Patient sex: M
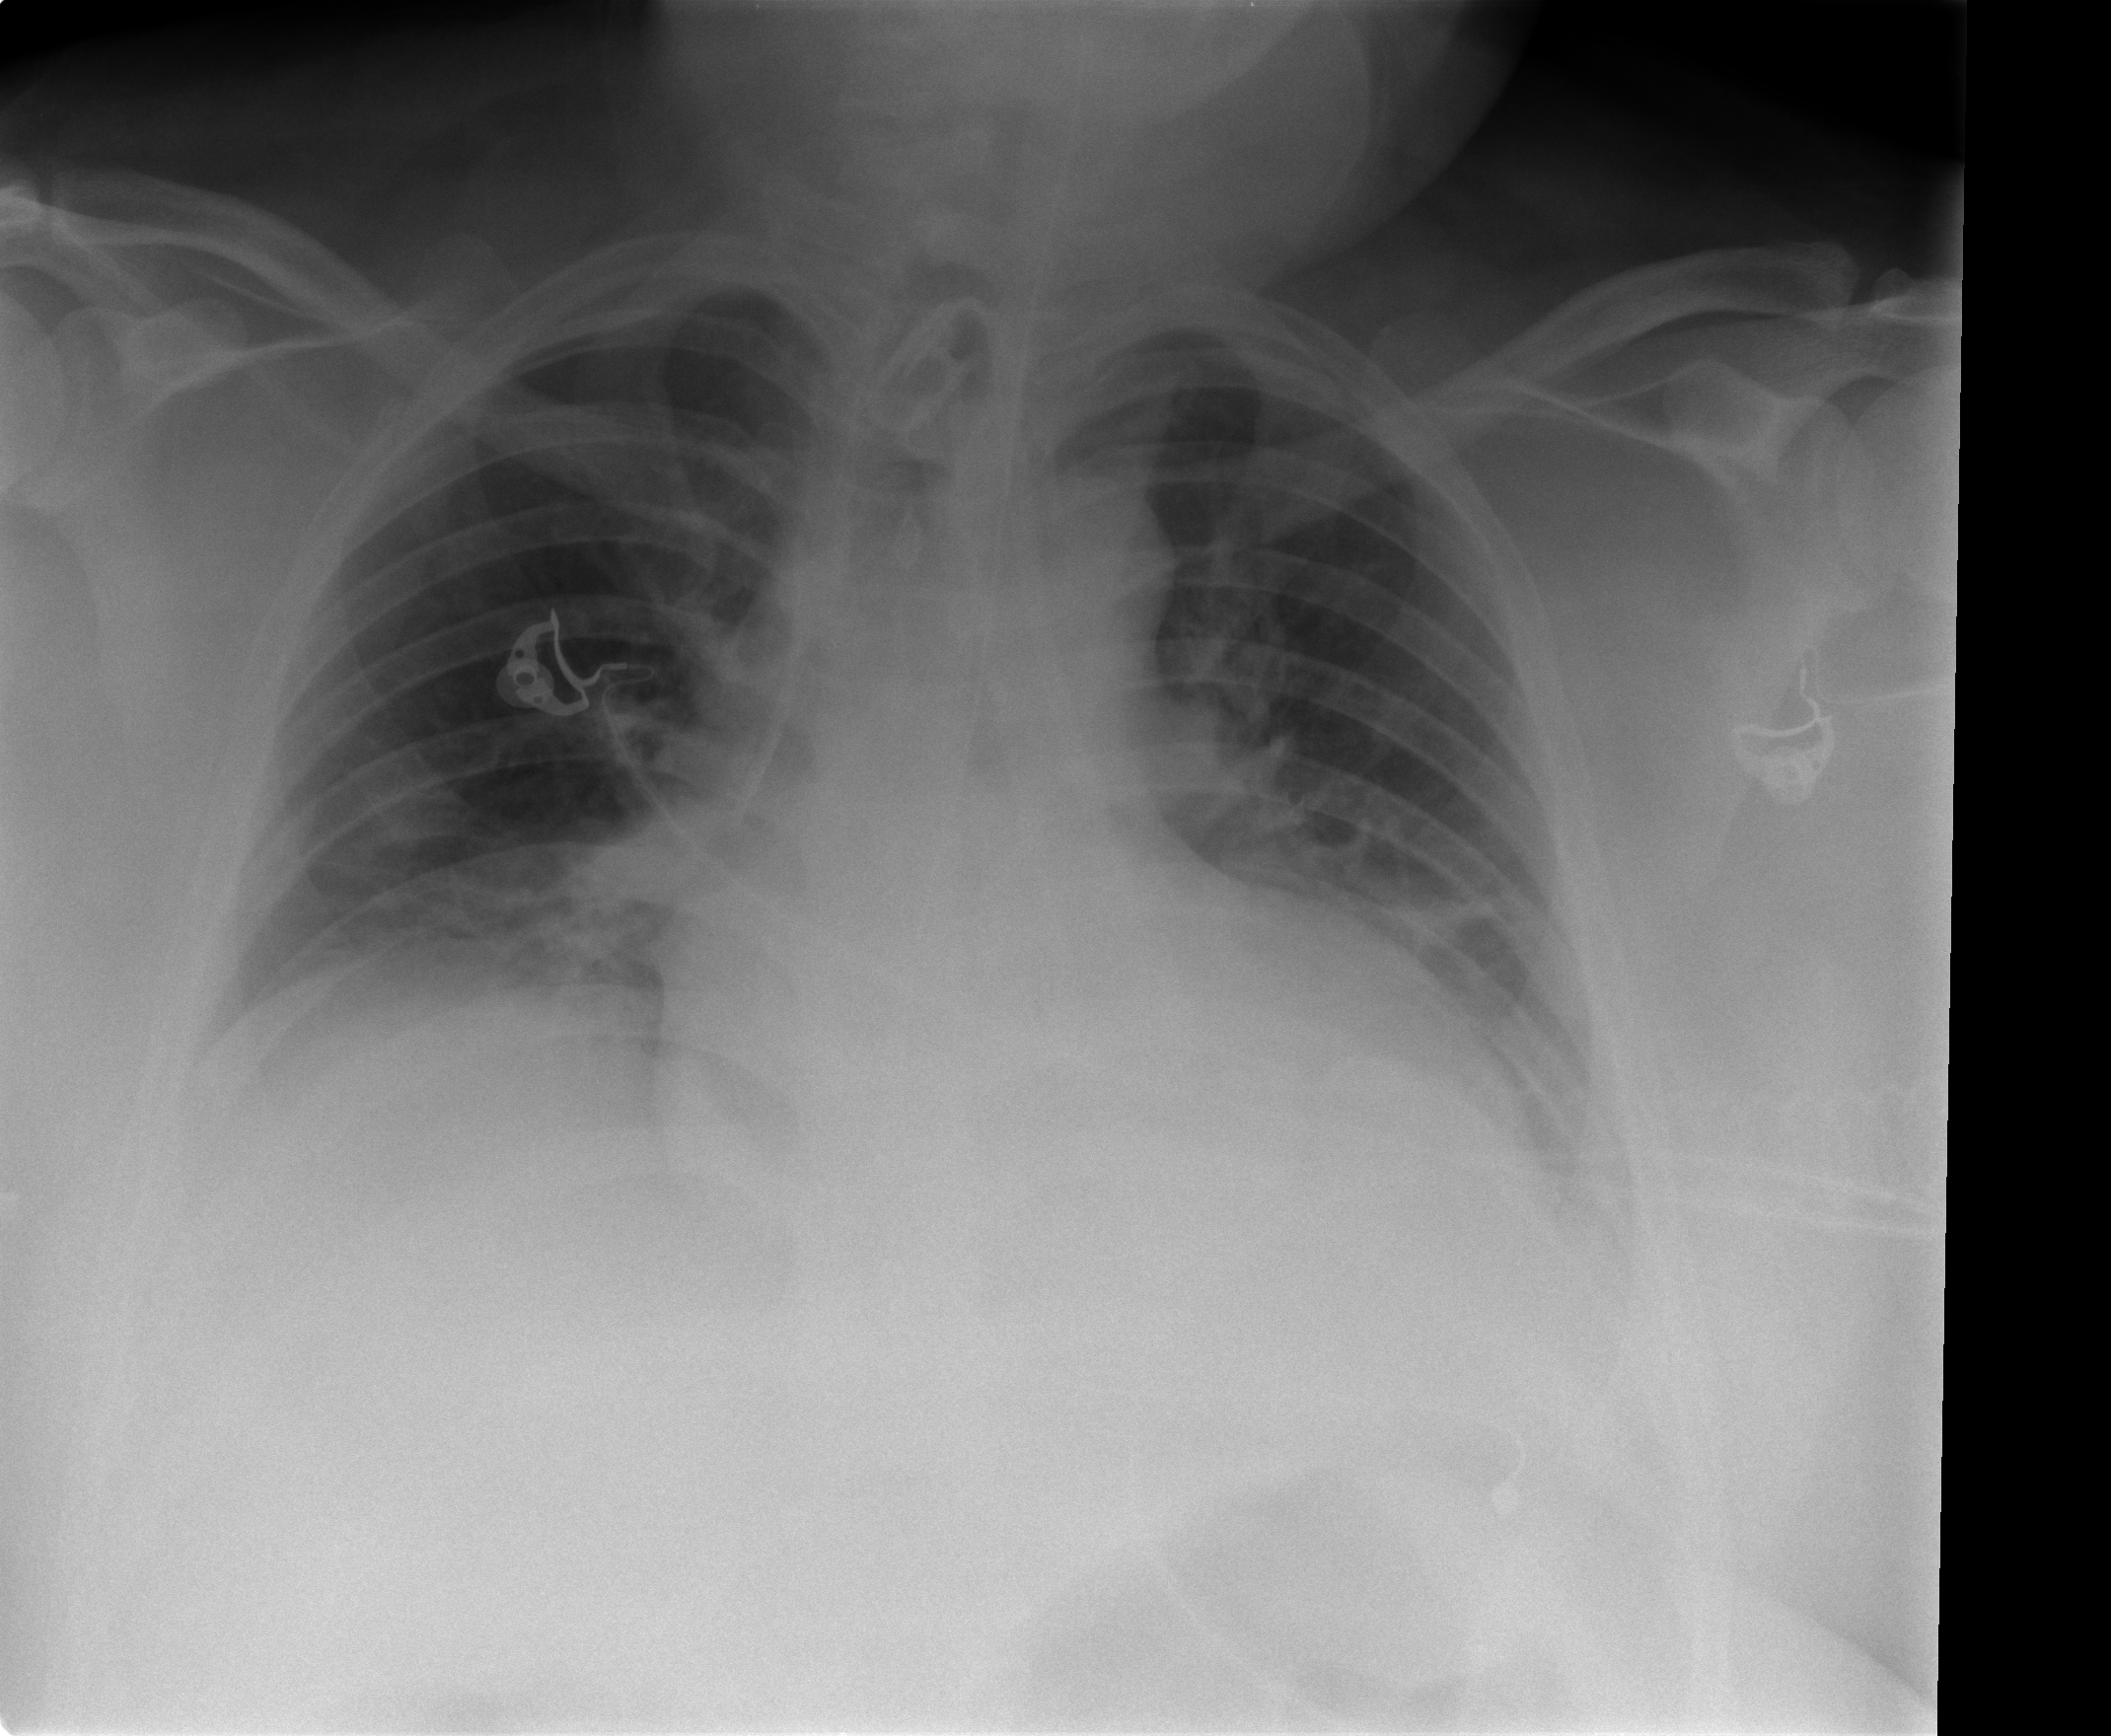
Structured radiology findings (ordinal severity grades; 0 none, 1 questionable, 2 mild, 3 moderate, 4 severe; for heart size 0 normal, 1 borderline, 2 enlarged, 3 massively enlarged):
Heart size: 2
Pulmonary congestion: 1
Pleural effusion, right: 2
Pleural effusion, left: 1
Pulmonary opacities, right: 0
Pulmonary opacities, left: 0
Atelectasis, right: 2
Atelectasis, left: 2